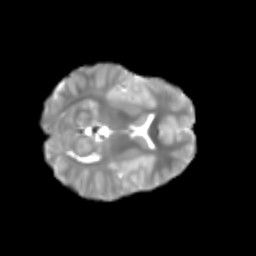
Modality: T2w
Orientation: axial
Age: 6
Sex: male
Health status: healthy